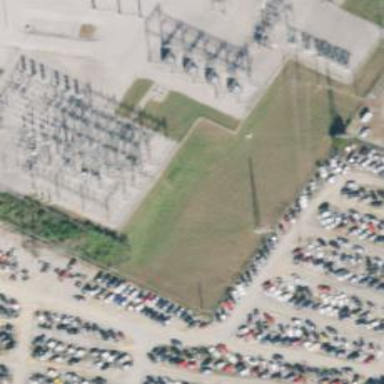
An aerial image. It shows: Power substation.